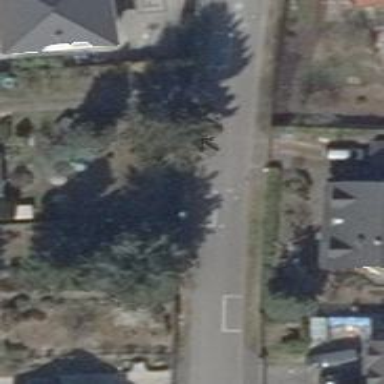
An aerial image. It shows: Driveway.